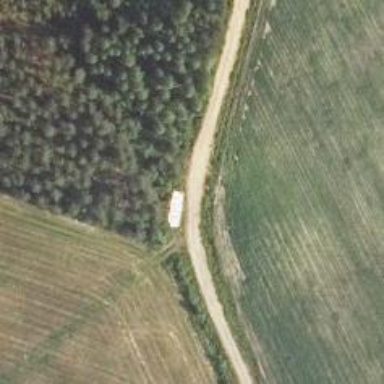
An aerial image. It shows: Well-maintained track road of grade 1.